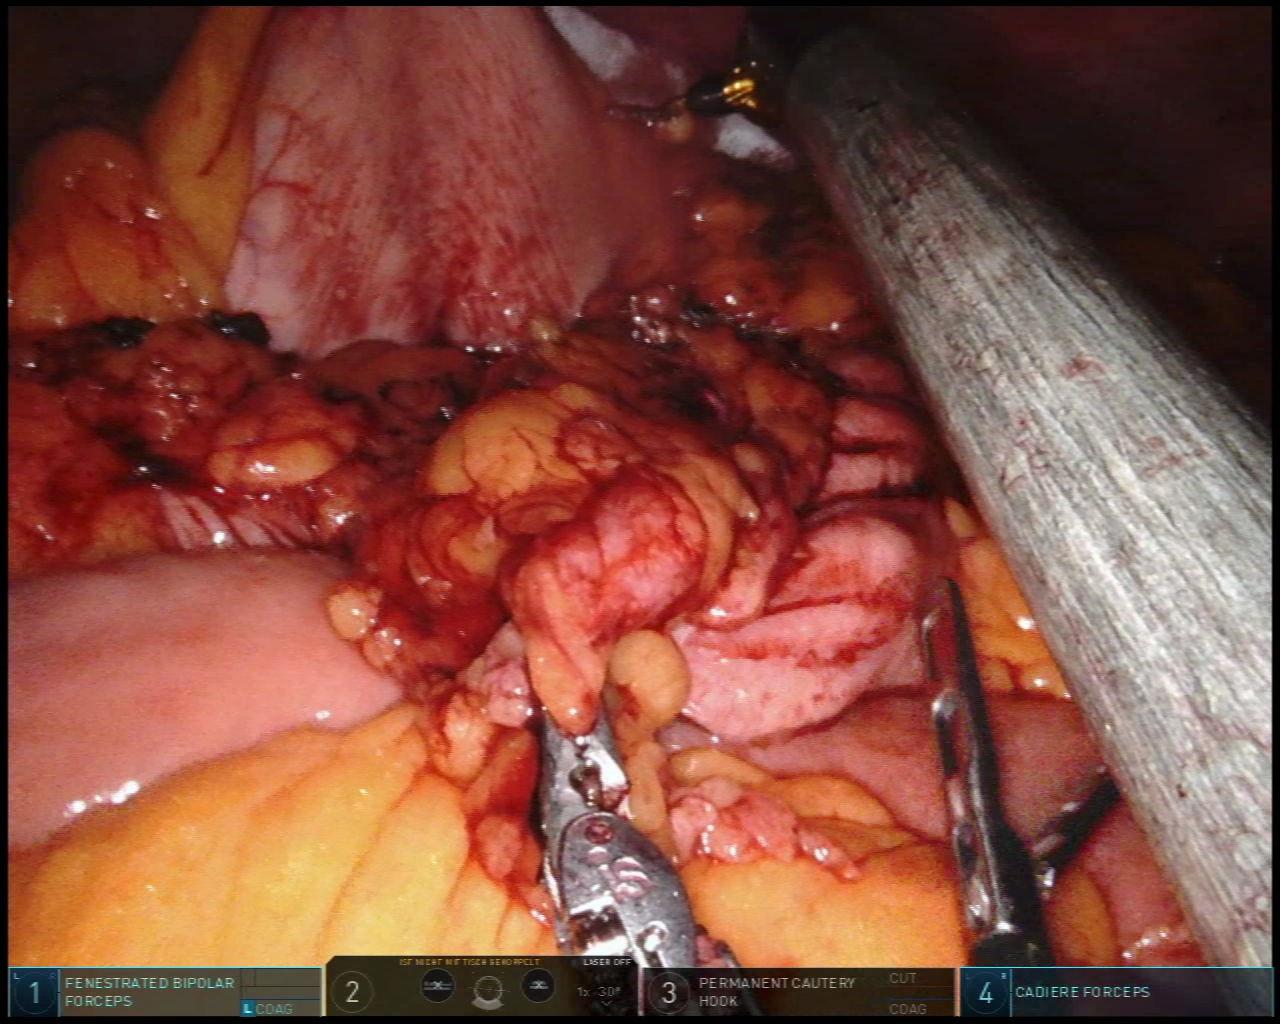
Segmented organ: small_intestine
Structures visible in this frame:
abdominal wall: yes
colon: yes
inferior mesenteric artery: no
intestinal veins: no
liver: no
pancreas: no
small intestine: yes
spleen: no
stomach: no
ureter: no
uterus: no
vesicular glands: no